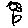
Label: flower